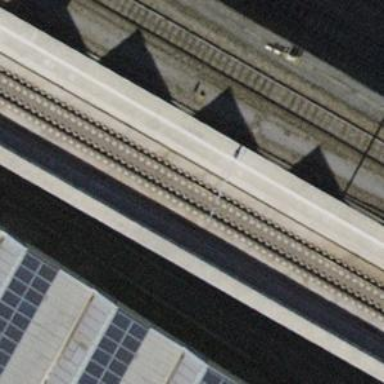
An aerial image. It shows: Rail yard with electrified rails and single track.